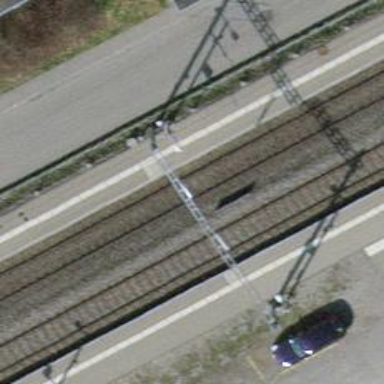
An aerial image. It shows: Solitary milestone along the railway.